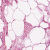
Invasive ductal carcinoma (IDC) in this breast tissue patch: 0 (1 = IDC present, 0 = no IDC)